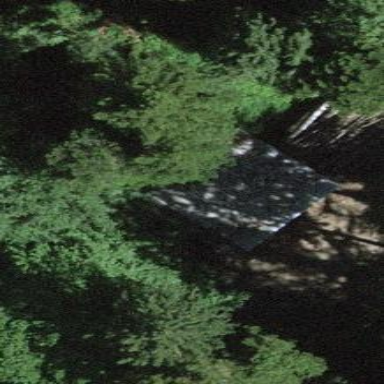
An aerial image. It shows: View of roof of building.